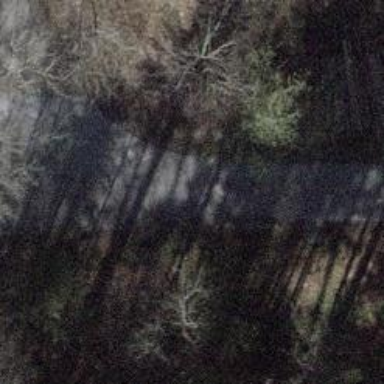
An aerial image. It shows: Well-maintained track road of grade 1.